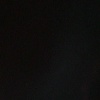
Label: space